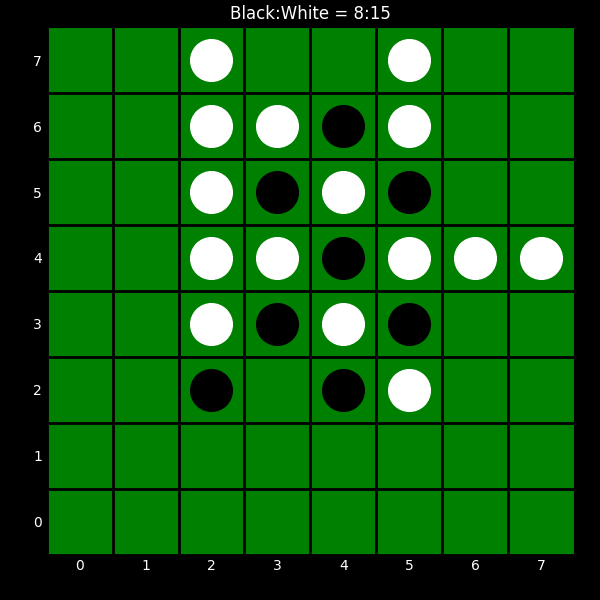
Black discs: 8
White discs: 15